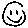
Label: smiley face